Question: I get an error stating that a . I believe it has something to do with my Database and how I have PK's and FK's set.
'''
public string GetSongs(int playlistId)
{
var songs = (from song in _db.Songs where song.PlaylistId == playlistId select song).ToList();
var serializer = new JavaScriptSerializer();
var json = serializer.Serialize(songs); // ERROR MESSAGE HERE
return json;
}
'''
Here is a picture of my DB schema:

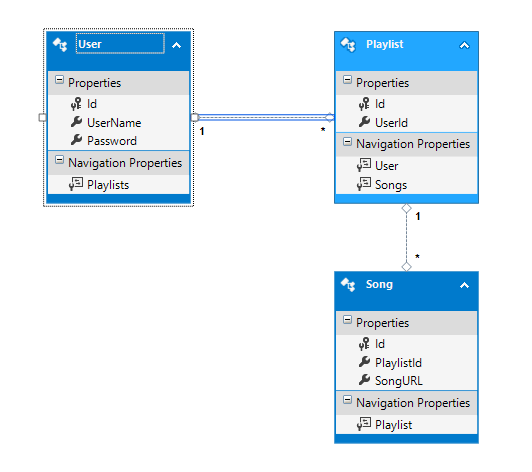
Answer: If you are using Code first then avoid using 'virtual' keyword from 'User' property in 'Playlist' Model and 'Playlist' from 'Song' model.
Because 'Playlist' auto load your 'User' model and thus again your 'Playlist' is by 'User' and loop goes on.